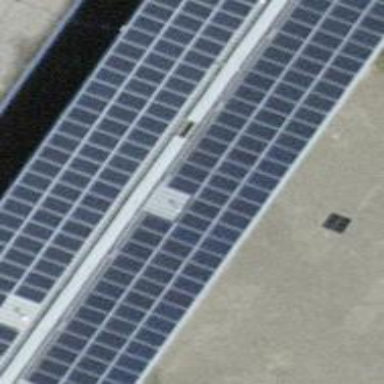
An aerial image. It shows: Solar power generator using photovoltaic method with solar photovoltaic panel types.